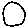
Label: circle